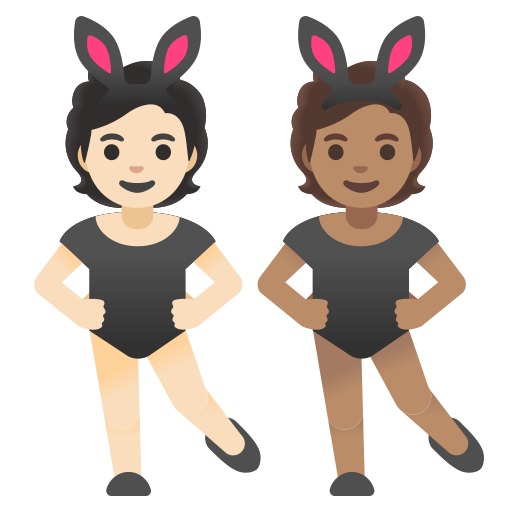
Emoji: 🧑🏻‍🐰‍🧑🏽